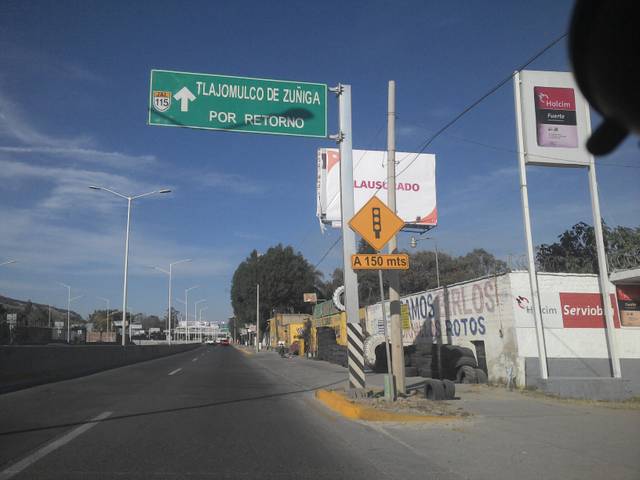
Region: Mexico
Coordinates: 20.557, -103.465